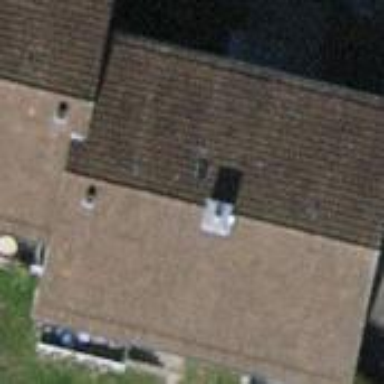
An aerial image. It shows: Building with apartments featuring tiled roof.